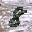
Label: 8